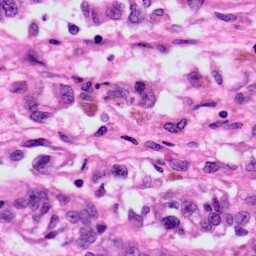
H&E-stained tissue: Skin